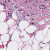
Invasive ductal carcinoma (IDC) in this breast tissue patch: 1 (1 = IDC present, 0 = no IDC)